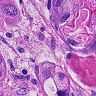
Metastatic tissue present: yes